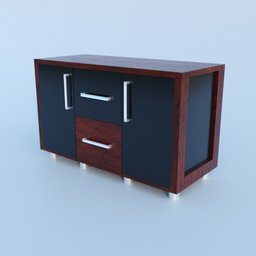
Label: furniture